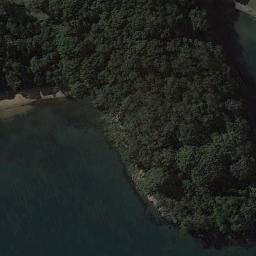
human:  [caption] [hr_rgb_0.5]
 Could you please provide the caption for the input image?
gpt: Many green trees are in a forest  beside the sea .

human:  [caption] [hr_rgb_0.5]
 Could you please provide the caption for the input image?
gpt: There is a dense forest on the seashore .

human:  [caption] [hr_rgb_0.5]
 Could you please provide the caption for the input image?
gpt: The forest is next to the water .

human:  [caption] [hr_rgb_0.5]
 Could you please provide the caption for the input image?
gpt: The forest with a lot of dense green trees is next to the waters .

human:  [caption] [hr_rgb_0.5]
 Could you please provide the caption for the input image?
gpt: A greenish-blue forest beside a lake .